Field crop: maize
Growth stage: 1
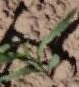
Species: maize